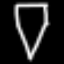
Label: diamond